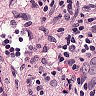
Metastatic tissue present: yes